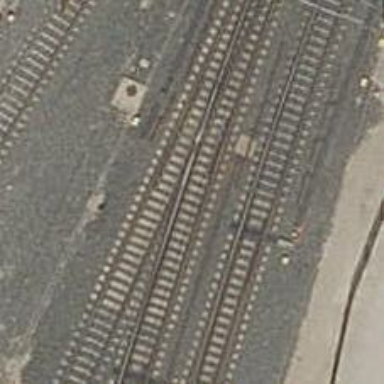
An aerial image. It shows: Railway with electrified contact lines.